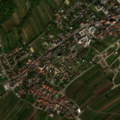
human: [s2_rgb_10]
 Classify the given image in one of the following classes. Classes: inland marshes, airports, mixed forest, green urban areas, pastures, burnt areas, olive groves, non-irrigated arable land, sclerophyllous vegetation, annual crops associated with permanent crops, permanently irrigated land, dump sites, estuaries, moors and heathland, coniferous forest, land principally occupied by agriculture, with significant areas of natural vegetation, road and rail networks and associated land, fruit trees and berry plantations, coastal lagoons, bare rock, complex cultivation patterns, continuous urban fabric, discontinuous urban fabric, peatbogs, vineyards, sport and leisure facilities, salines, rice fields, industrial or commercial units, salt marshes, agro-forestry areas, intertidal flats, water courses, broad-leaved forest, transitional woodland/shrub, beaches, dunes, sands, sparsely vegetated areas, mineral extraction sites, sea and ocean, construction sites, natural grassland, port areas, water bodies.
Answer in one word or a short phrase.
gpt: continuous urban fabric, discontinuous urban fabric, vineyards, land principally occupied by agriculture, with significant areas of natural vegetation, broad-leaved forest